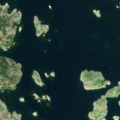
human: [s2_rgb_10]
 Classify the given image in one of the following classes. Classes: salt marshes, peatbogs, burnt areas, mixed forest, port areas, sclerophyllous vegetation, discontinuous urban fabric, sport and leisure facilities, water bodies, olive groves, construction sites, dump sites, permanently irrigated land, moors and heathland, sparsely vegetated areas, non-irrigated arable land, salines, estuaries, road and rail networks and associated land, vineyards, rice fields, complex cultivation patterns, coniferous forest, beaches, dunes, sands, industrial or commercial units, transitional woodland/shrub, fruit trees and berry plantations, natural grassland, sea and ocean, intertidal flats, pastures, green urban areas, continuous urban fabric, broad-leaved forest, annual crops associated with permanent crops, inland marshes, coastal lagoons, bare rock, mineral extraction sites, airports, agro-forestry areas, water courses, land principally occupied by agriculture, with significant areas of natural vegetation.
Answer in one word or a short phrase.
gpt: bare rock, sea and ocean